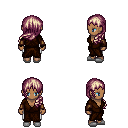
a pixel art fantasy rpg character, female body template, human, dark skin, brown robe, white pants, white blonde left-swept hairstyle, cloth bracers, white slippers, four views (front, back, left, right), 2x2 character sprite sheet, small pixel art, hard edges, no anti-aliasing